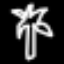
Label: palm tree